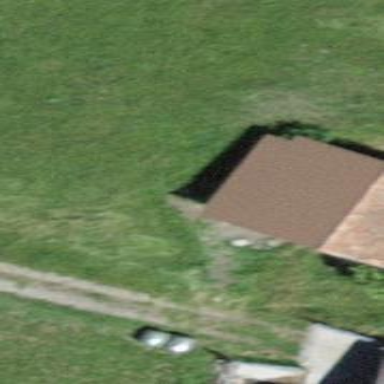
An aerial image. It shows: Rural barn.